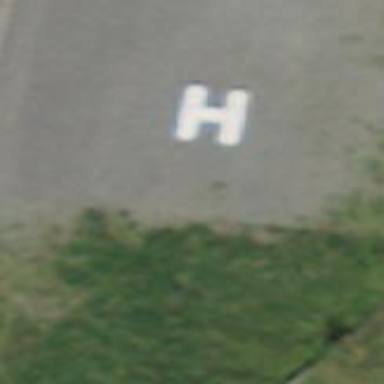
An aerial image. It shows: Image of helipad at airport.